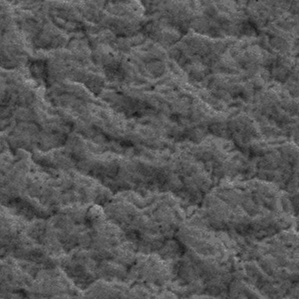
Label: frost